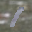
Label: 1